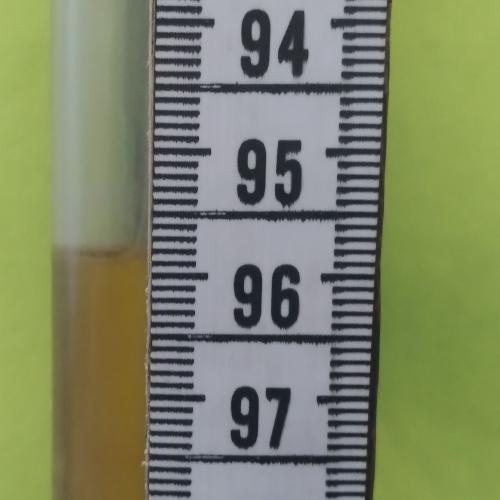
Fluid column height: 95.8 cm